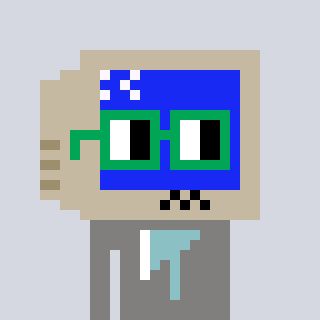
a pixel art character with square green glasses, a old monitor-shaped head and a bluegrey-colored body on a cool background